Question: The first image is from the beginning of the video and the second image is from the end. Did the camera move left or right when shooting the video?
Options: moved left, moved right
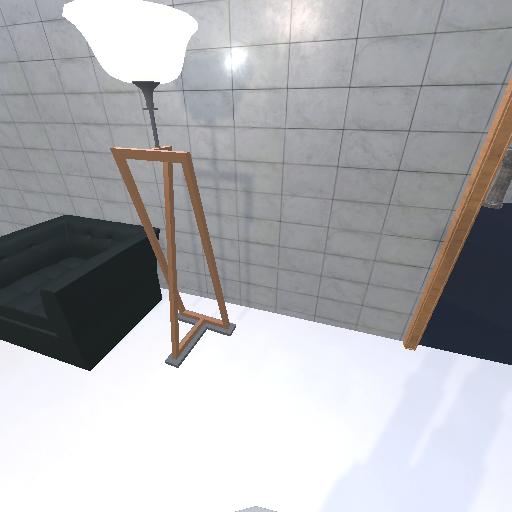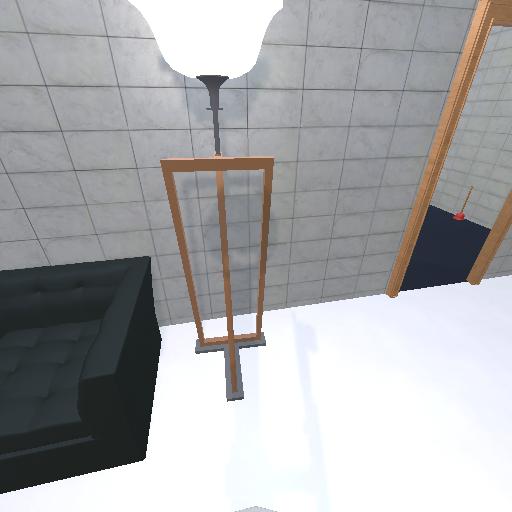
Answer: moved left